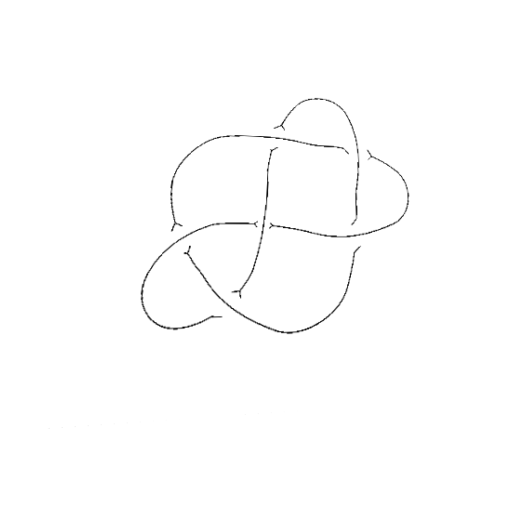
Crossing number: 6